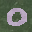
Label: 0